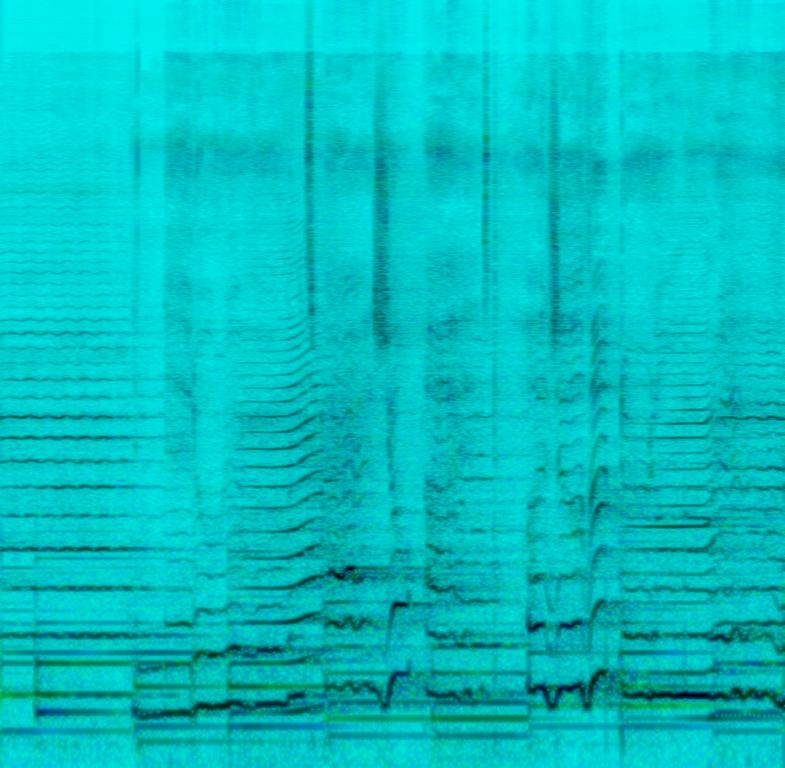
This slow pop song features a female voice singing the main melody. This is accompanied by a keyboard playing the chords in the background. The cello plays the low end notes. The voice has a calming tone. There is no percussion in this song. This song can be played in a dream sequence in a movie.